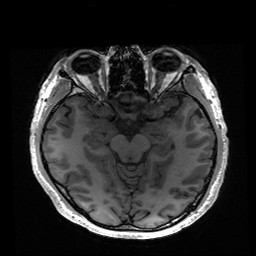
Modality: T1w
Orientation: sagittal